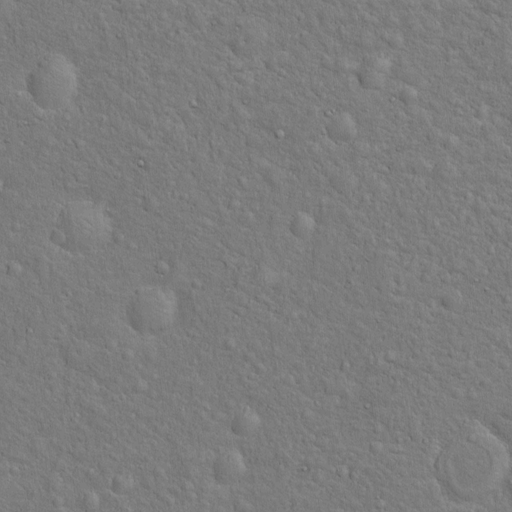
Classes present: Background